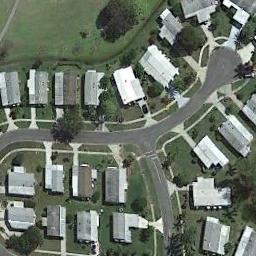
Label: mobile_home_park